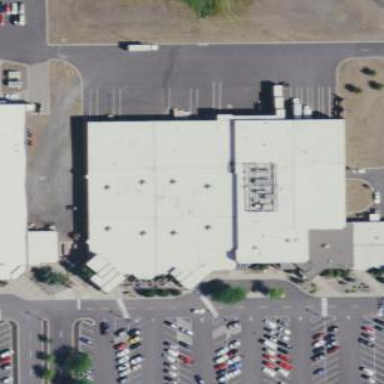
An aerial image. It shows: Building that houses supermarket.